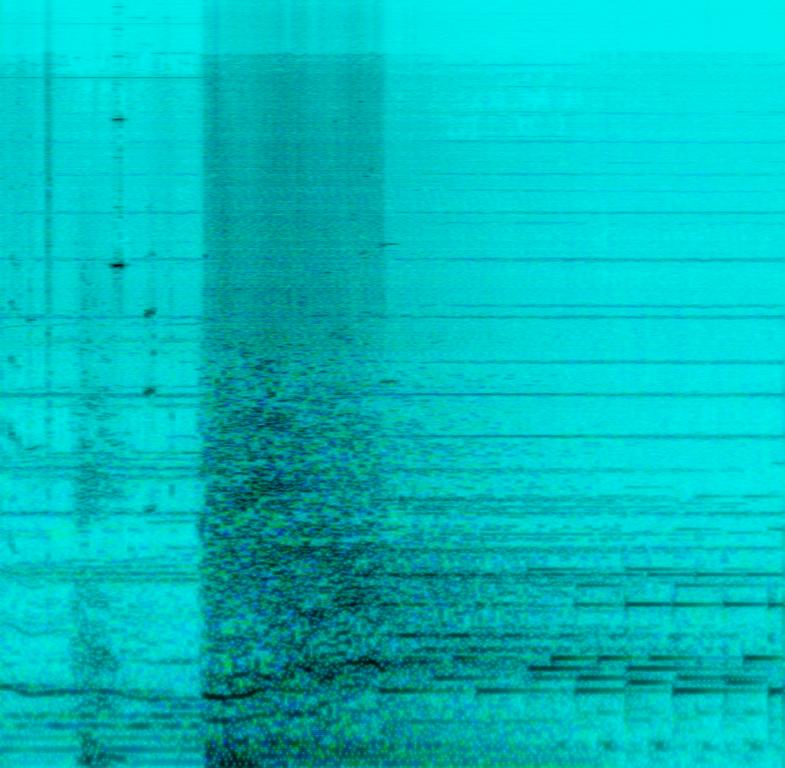
This music is a sinister Electronic instrumental. The tempo is medium with a claviharp melody and keyboard accompaniment with digital sounds and a menacing roar and grunt. The music is intense, sinister, scary, anticipating danger, menacing, mysterious and suspenseful.